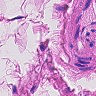
Metastatic tissue present: no